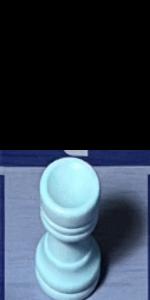
Label: Rook_White